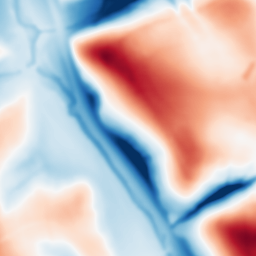
Category: multiscale
Decomposition family: dog_multiscale
Decomposition parameters: sigma_ratio: 1.6
n_scales: 6
base_sigma: 2
Upsampling method: sinc_hamming
Upsampling parameters: scale: 2
kernel_size: 16
Upsampling scale: 2